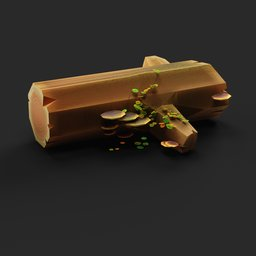
Label: nature